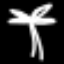
Label: palm tree